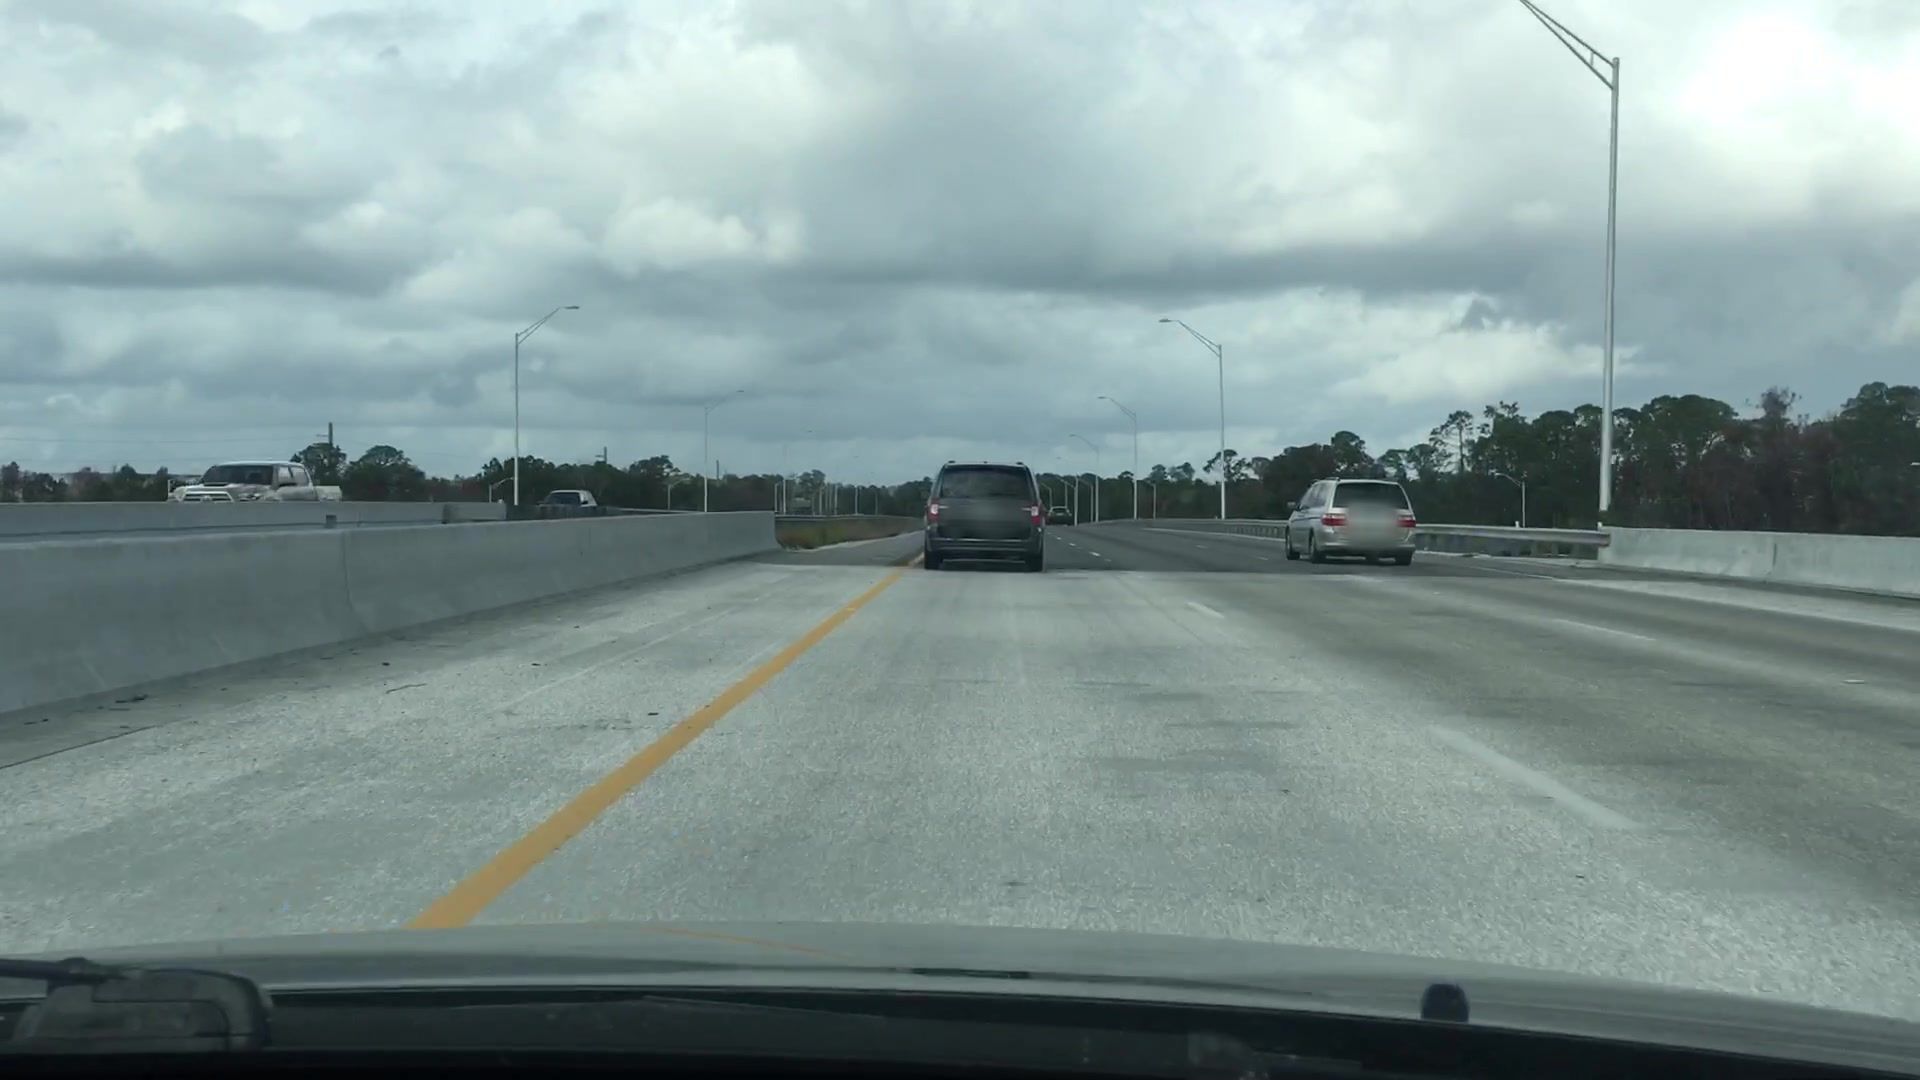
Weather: cloudy
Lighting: day
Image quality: good
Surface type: driving surface
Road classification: motorway
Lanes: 2
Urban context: low density rural
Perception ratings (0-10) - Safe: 2.32, Lively: 1.26, Beautiful: 2.05, Boring: 4.8, Depressing: 7.71, Wealthy: 1.96